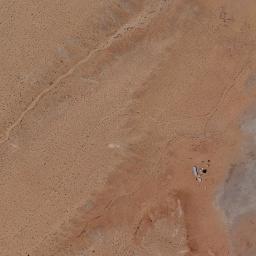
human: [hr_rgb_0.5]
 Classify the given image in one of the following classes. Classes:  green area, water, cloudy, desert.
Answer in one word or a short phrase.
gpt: desert